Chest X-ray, AP view. Patient: 78 years old, sex M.
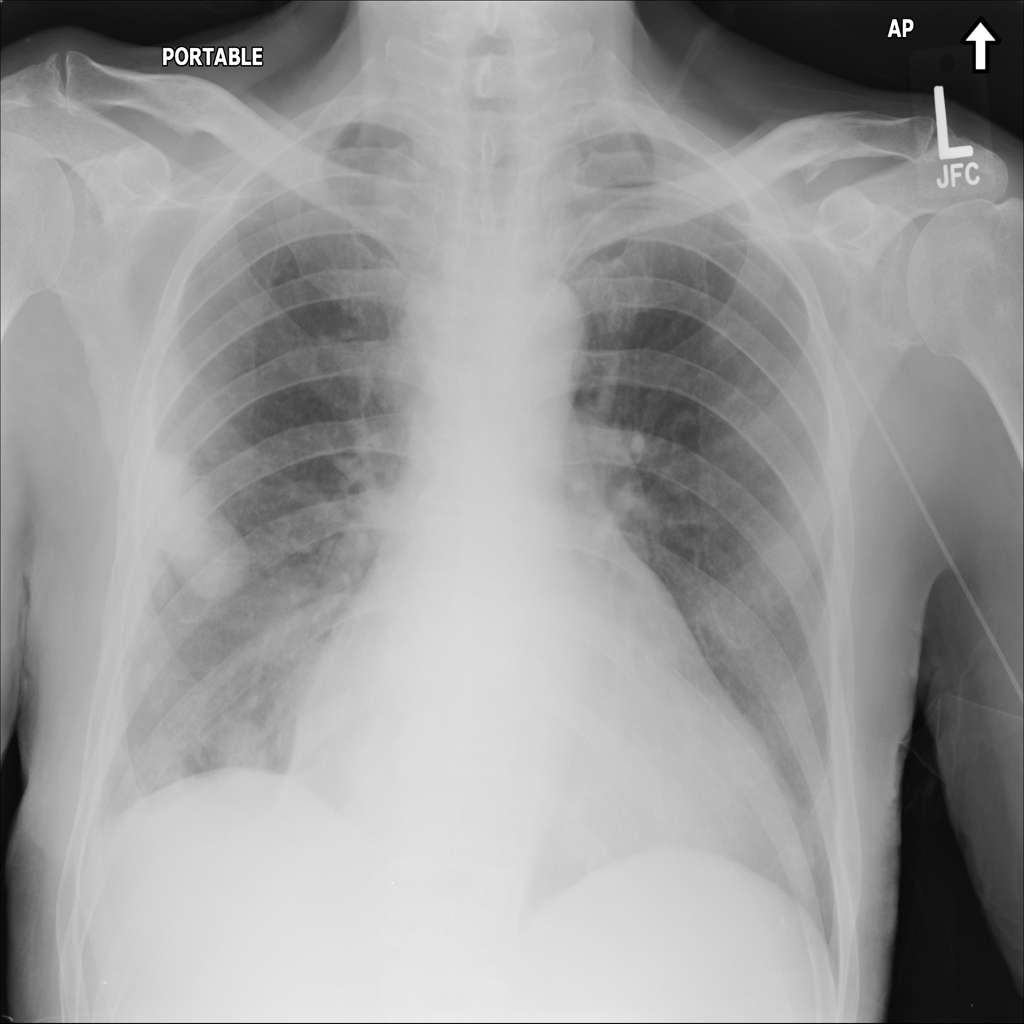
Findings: Mass